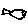
Label: fish